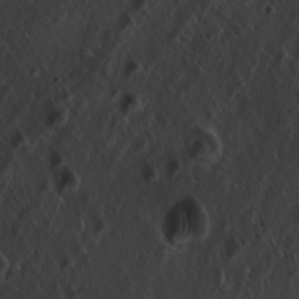
Label: non_frost